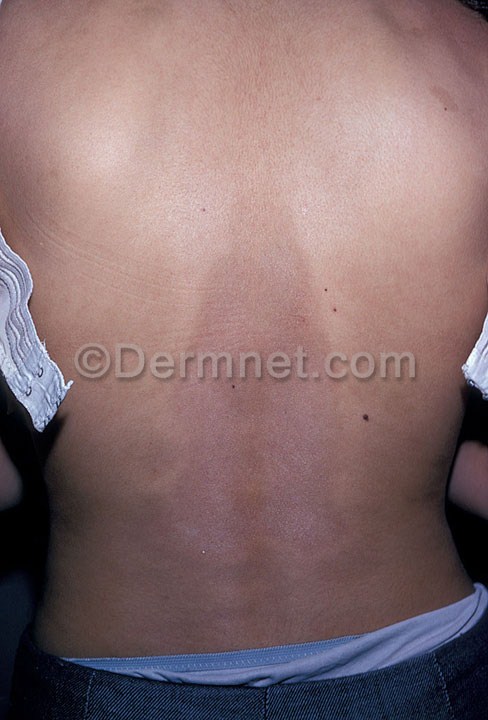
Disease: Lupus and other Connective Tissue diseases